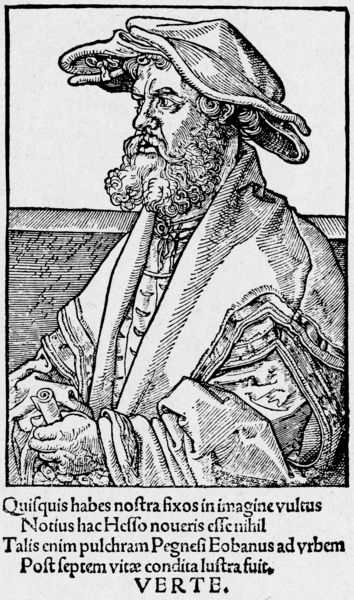
Titel: Bildnis des Helius Eobanus Hessius
Künstler: Albrecht Dürer
Institution: (Seriendruck)
Schlagwörter: dunkel, hand, mann, schatten, umhang, weiß, finger, geste, grau, hell, hintergrund, hut, licht, mund, nase, profil, schwarz, stirn, blick, muster, schleife, alt, bart, hemd, kappe, mütze, schnurrbart, arm, augen, band, falten, halten, kragen, mensch, rahmen, vollbart, ärmel, bildnis, hals, herr, hände, portrait, porträt, brüstung, auge, geistlicher, gewand, haare, kutte, mantel, reich, schnur, augenbrauen, borte, lippen, locken, renaissance, relief, holzschnitt, schrift, seitlich, papier, mauer, grafik, graphik, schichten, rand, hat, könig, ornate, robes, white, schnäuzer, tafel, black, face, gefaltet, gray, grey, nose, old, robe, spitz, dichter, ernst, inschrift, streng, glanz, lesen, looking, print, überwurf, knöpfe, krempe, linie, groß, druck, druckgraphik, schraffur, schwarz weiß, radierung, stich, illustration, text, buchstaben, herrscher, vertrag, brokat, namen, buchdruck, rolle, untertitel, profile, halbprofil, wohlhabend, greek, man, roman, eyes, male, schriftrolle, scroll, adliger, gelehrter, dürer, drawing, paper, kupferstich, cap, coat, mouth, etching, sketch, beard, myth, curls, flugblatt, british, letter, person, arms, cloak, mantle, latein, lateinisch, ink, inscription, grafi, kuperstich, religion, eye, stadt, fingers, shoulders, stare, kopfbedekung, bible, forehead, zottelig, latin, scholar, mustache, moustache, linei, serious, reverse, verte, poetry, printed, holy, holding, power, truth, eys, curly hair, curly, document, wise, drawn, early modern, roll, talar, curly beard, patrizier, hesso, hessen, eobanus, fixos, 16th to 17th centuries, bearded gentelman, schriftrolle edel kaufmann